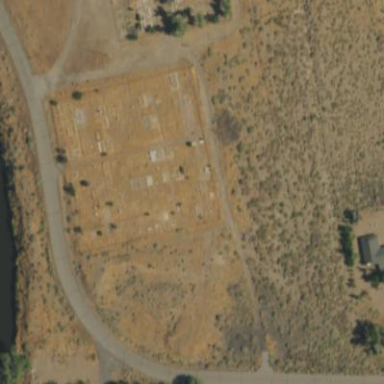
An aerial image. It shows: Cemetery.